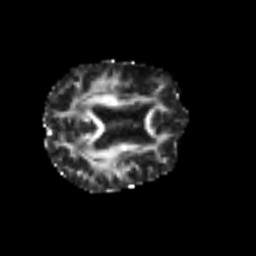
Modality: FA
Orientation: axial
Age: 76
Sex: female
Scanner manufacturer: siemens
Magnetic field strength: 3 T
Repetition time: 6.1 s
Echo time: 0.101 s